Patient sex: M
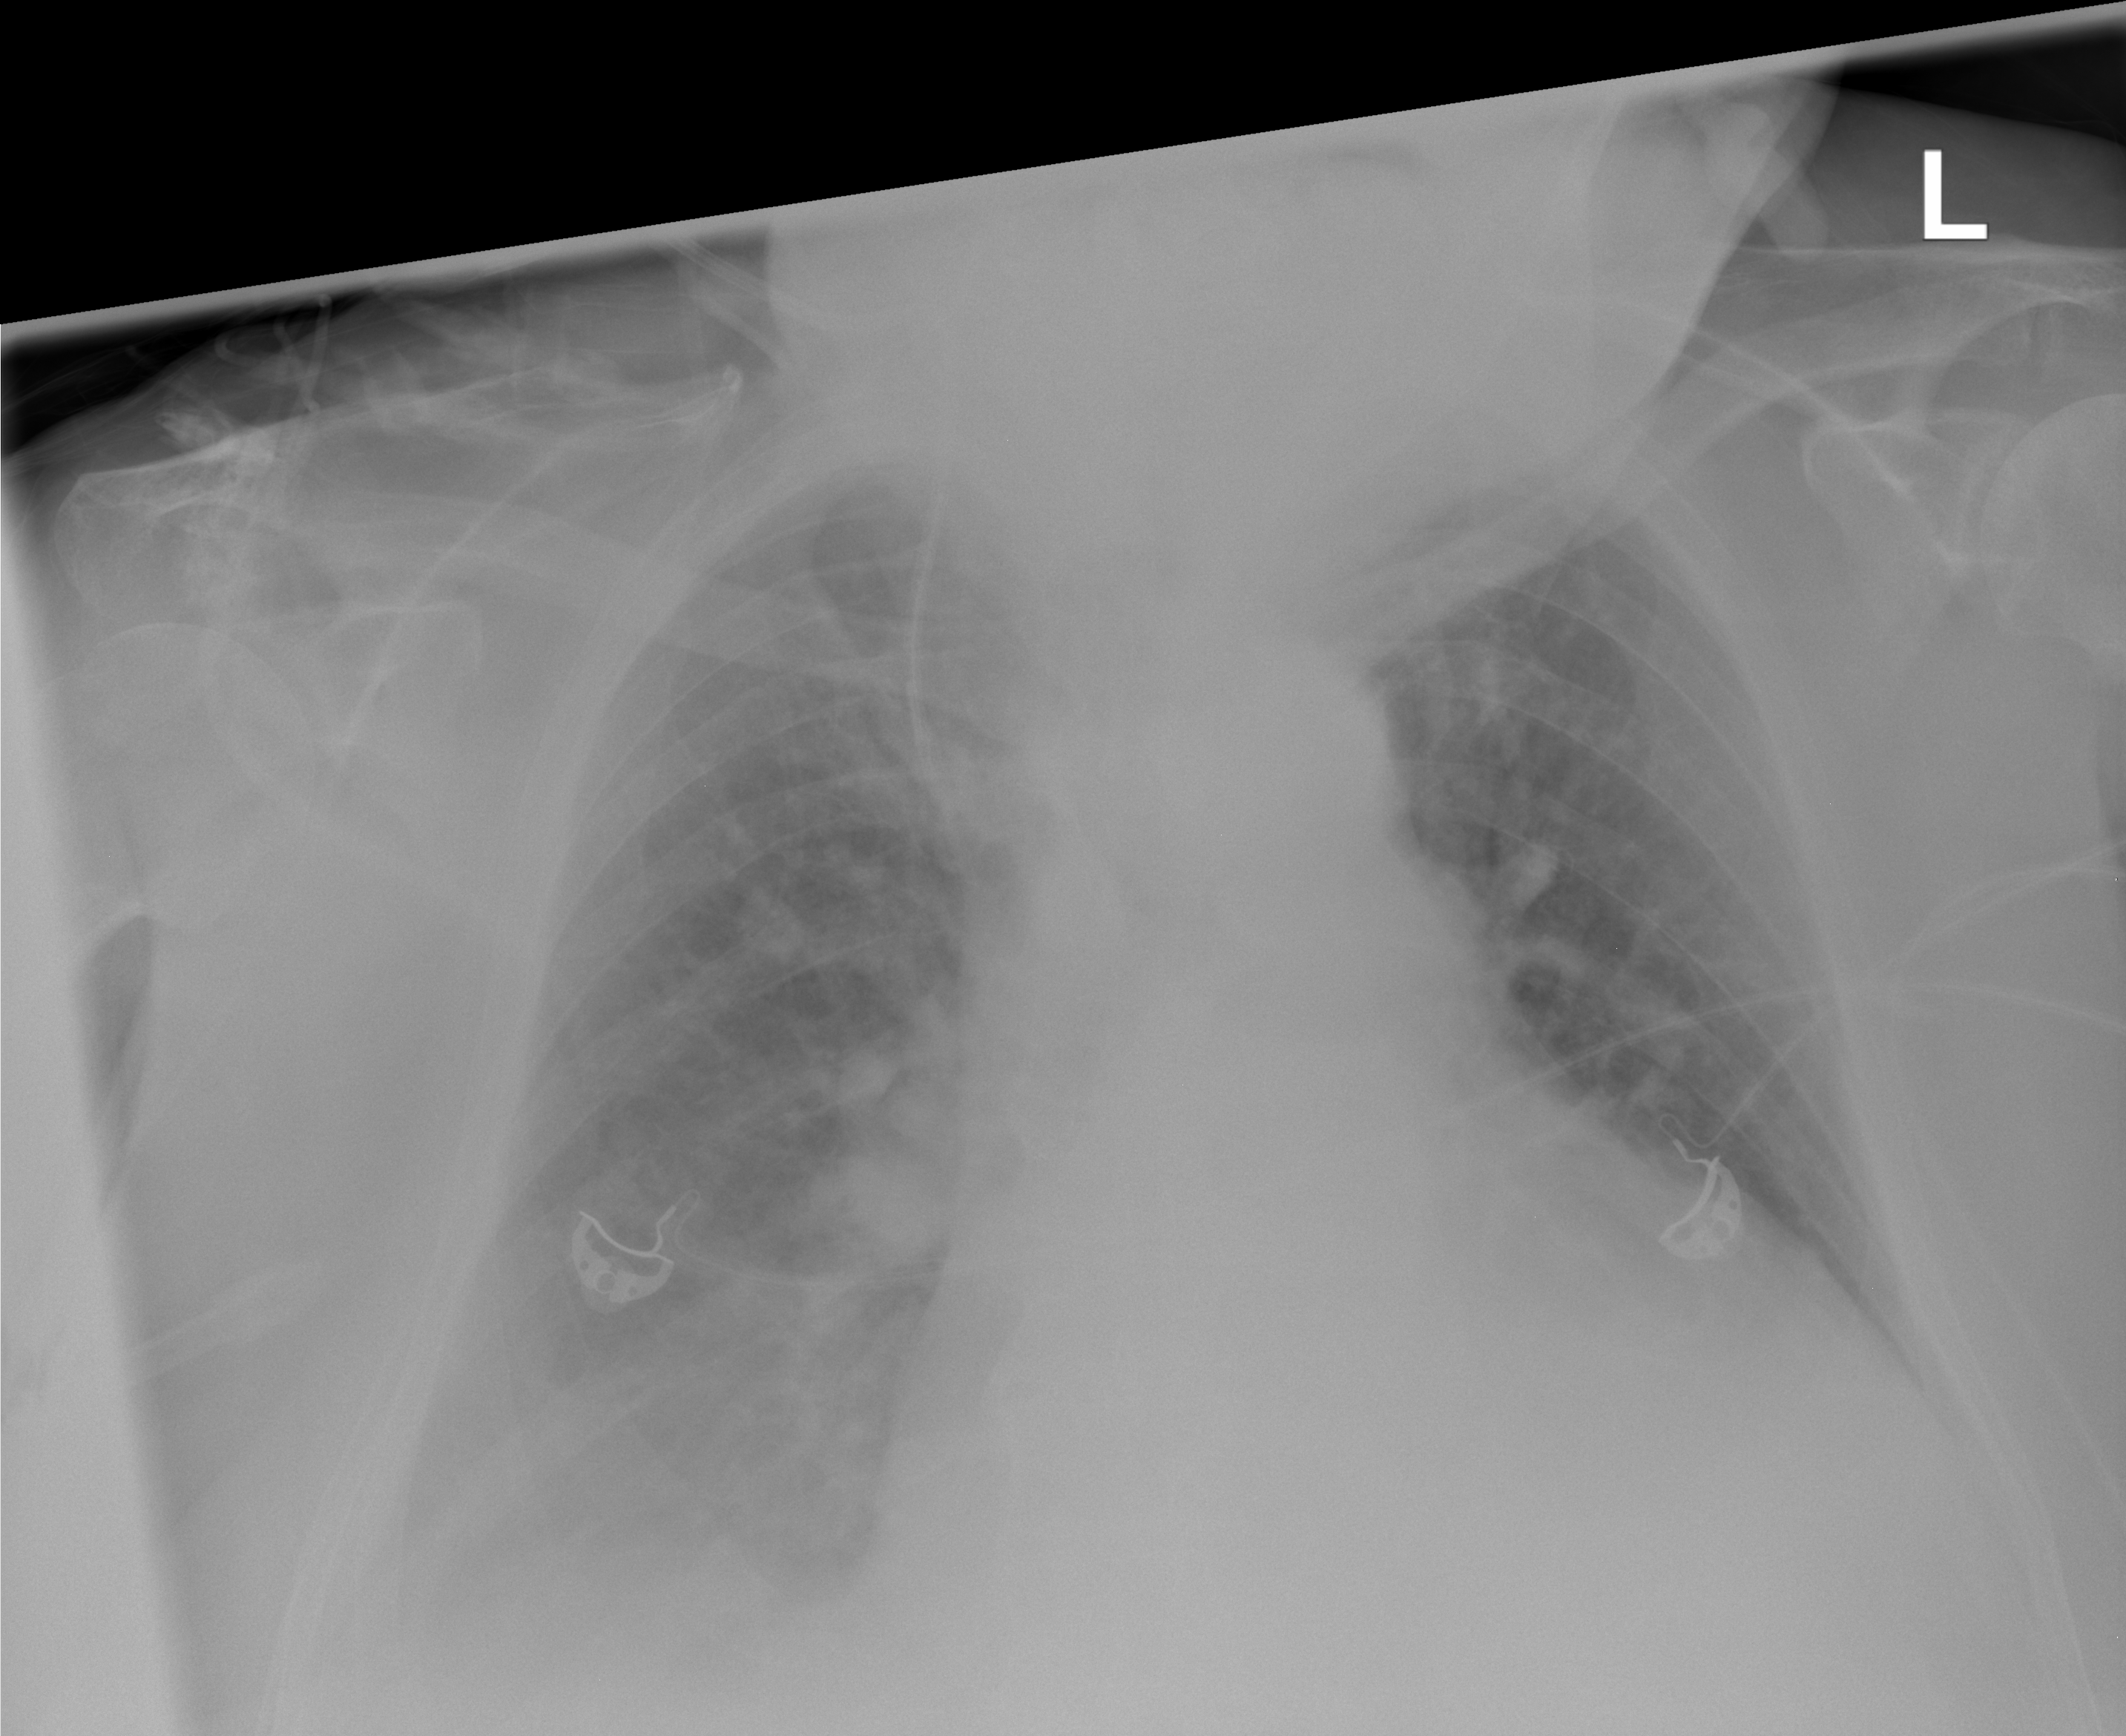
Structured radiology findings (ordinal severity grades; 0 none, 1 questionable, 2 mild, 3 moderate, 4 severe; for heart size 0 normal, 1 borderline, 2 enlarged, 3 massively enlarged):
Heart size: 2
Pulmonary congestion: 3
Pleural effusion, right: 2
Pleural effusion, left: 2
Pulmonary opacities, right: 2
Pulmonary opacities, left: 0
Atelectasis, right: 2
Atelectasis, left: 3